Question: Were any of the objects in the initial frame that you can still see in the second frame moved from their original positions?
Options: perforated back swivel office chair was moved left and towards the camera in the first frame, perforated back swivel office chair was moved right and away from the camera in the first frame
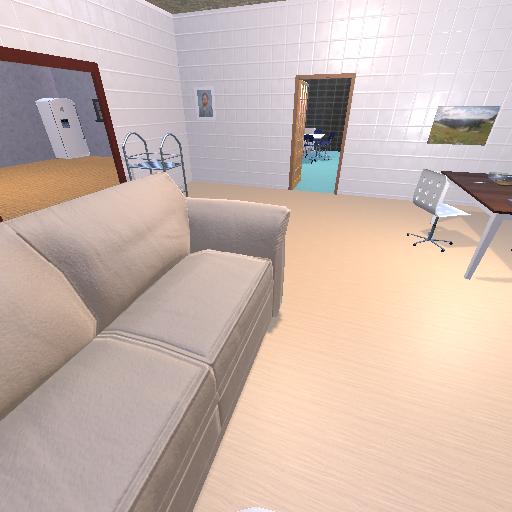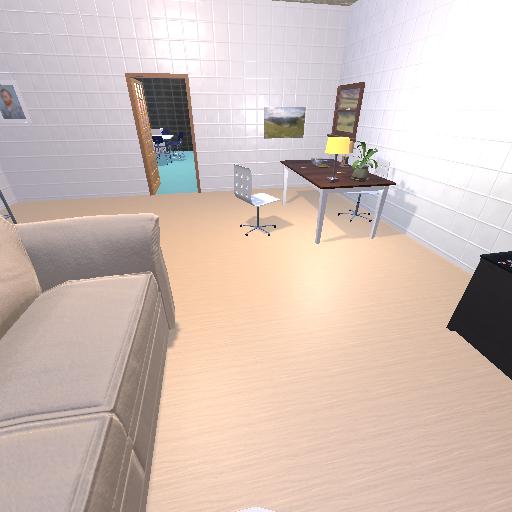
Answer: perforated back swivel office chair was moved left and towards the camera in the first frame